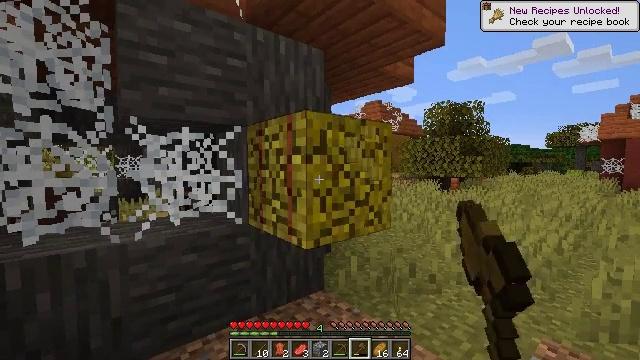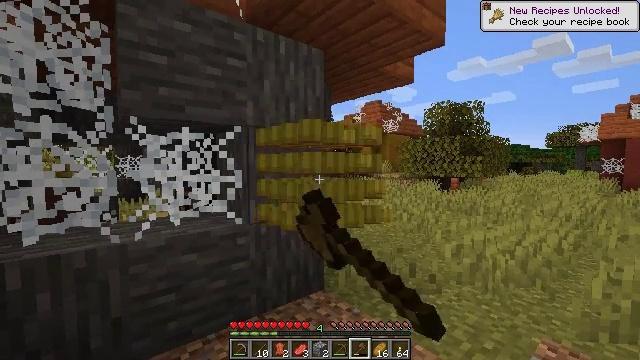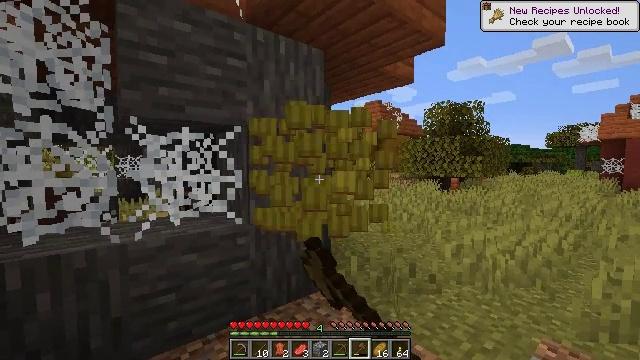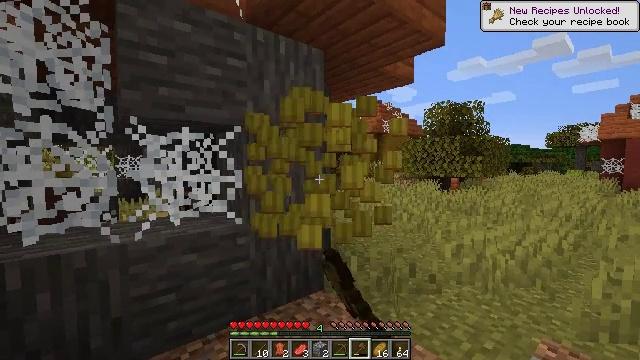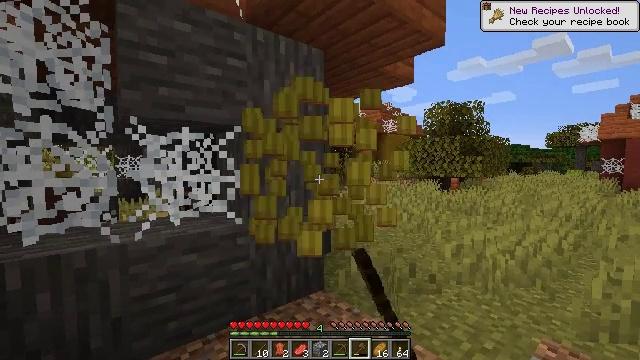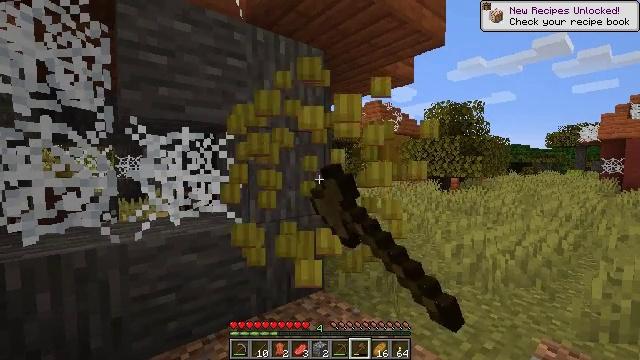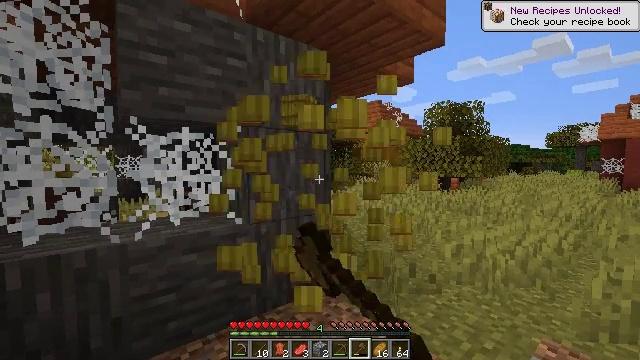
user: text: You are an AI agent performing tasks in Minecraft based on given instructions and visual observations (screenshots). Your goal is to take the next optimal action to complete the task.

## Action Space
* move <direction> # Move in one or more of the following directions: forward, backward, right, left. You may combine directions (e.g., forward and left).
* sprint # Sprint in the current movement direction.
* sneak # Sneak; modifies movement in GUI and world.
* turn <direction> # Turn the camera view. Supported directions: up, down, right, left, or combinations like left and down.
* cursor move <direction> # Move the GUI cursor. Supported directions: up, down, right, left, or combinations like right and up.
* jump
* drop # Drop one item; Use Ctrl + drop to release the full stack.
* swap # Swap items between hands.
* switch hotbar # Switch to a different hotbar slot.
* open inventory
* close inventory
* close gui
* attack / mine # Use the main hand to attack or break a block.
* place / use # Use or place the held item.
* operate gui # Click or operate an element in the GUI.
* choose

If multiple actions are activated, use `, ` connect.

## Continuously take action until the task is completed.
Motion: motion action
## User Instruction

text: Attack the hay block to get hay.
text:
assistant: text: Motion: attack / mine
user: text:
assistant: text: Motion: attack / mine
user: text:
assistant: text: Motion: attack / mine
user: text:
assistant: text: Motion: attack / mine
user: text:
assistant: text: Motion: attack / mine
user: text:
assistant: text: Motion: attack / mine
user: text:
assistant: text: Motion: attack / mine